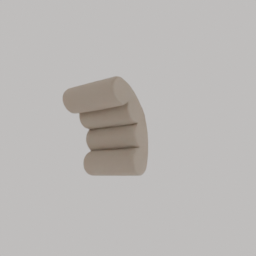
Label: furniture